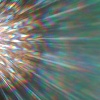
Label: sunburn